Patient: sex M, age 72
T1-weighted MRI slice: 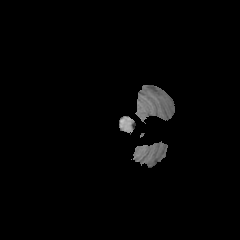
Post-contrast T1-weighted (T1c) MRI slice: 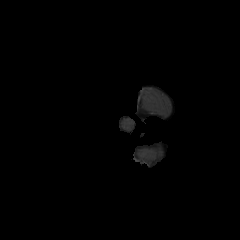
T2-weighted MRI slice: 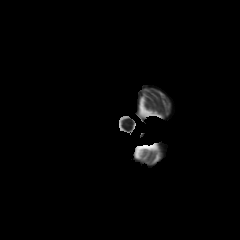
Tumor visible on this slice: no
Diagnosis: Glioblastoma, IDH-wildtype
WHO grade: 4